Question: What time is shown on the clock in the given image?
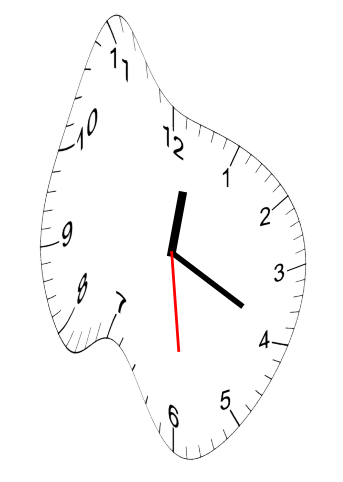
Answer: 12:19:29